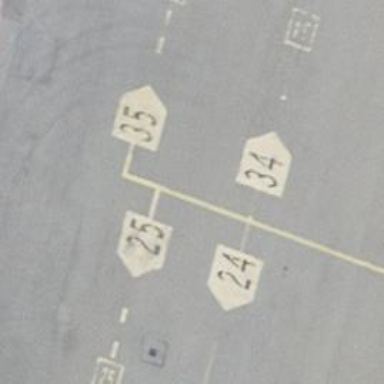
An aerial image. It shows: Airport parking position.